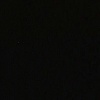
Label: space